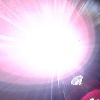
Label: sunburn